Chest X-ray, AP view. Patient: 68 years old, sex F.
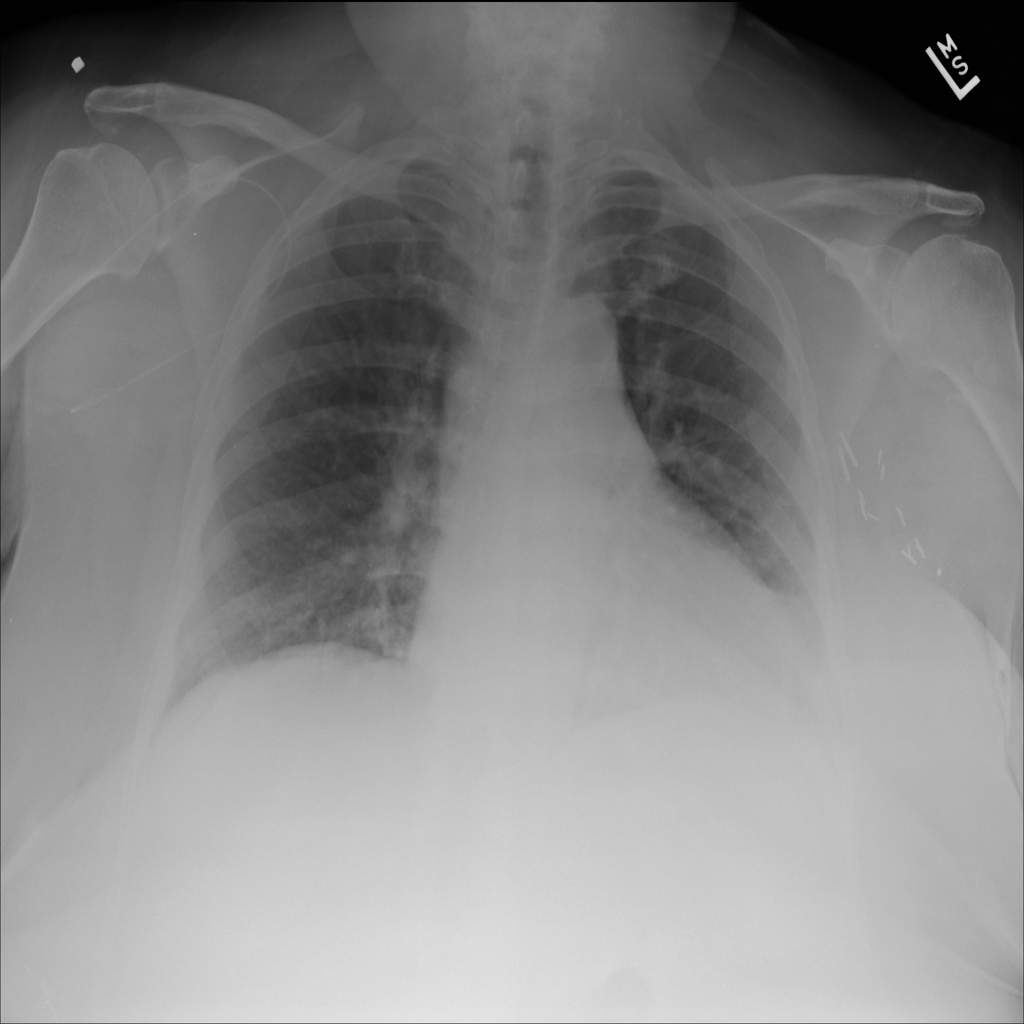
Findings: No Finding